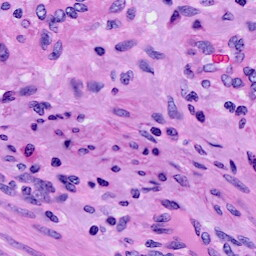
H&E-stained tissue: Cervix